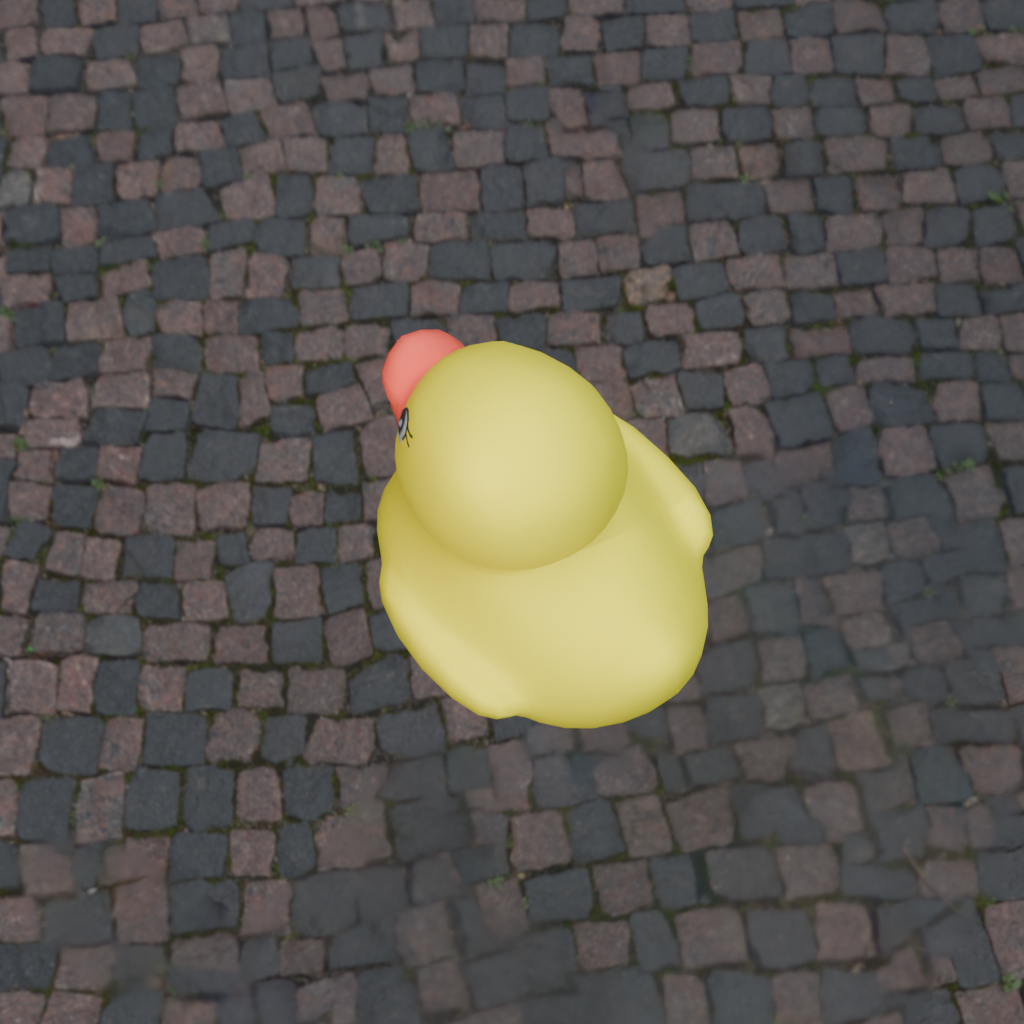
an image of a yellow rubber duck seen from <back_left_top> ourtyard with historic red brick buildings.